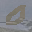
Label: 0